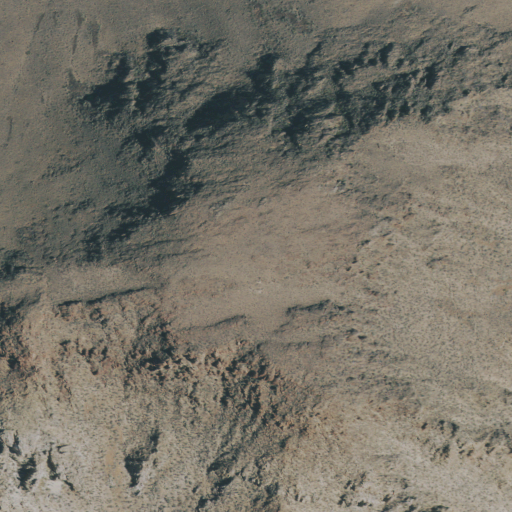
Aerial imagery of mountain in Oregon named Flagstaff Butte containing shrub and evergreen forest